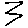
Label: zigzag